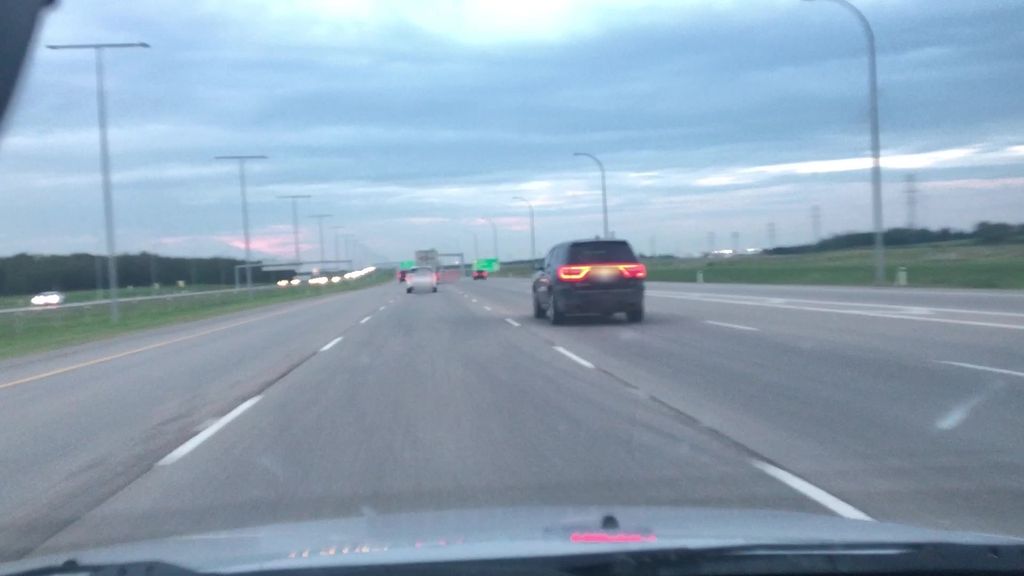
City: edmonton